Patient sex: M
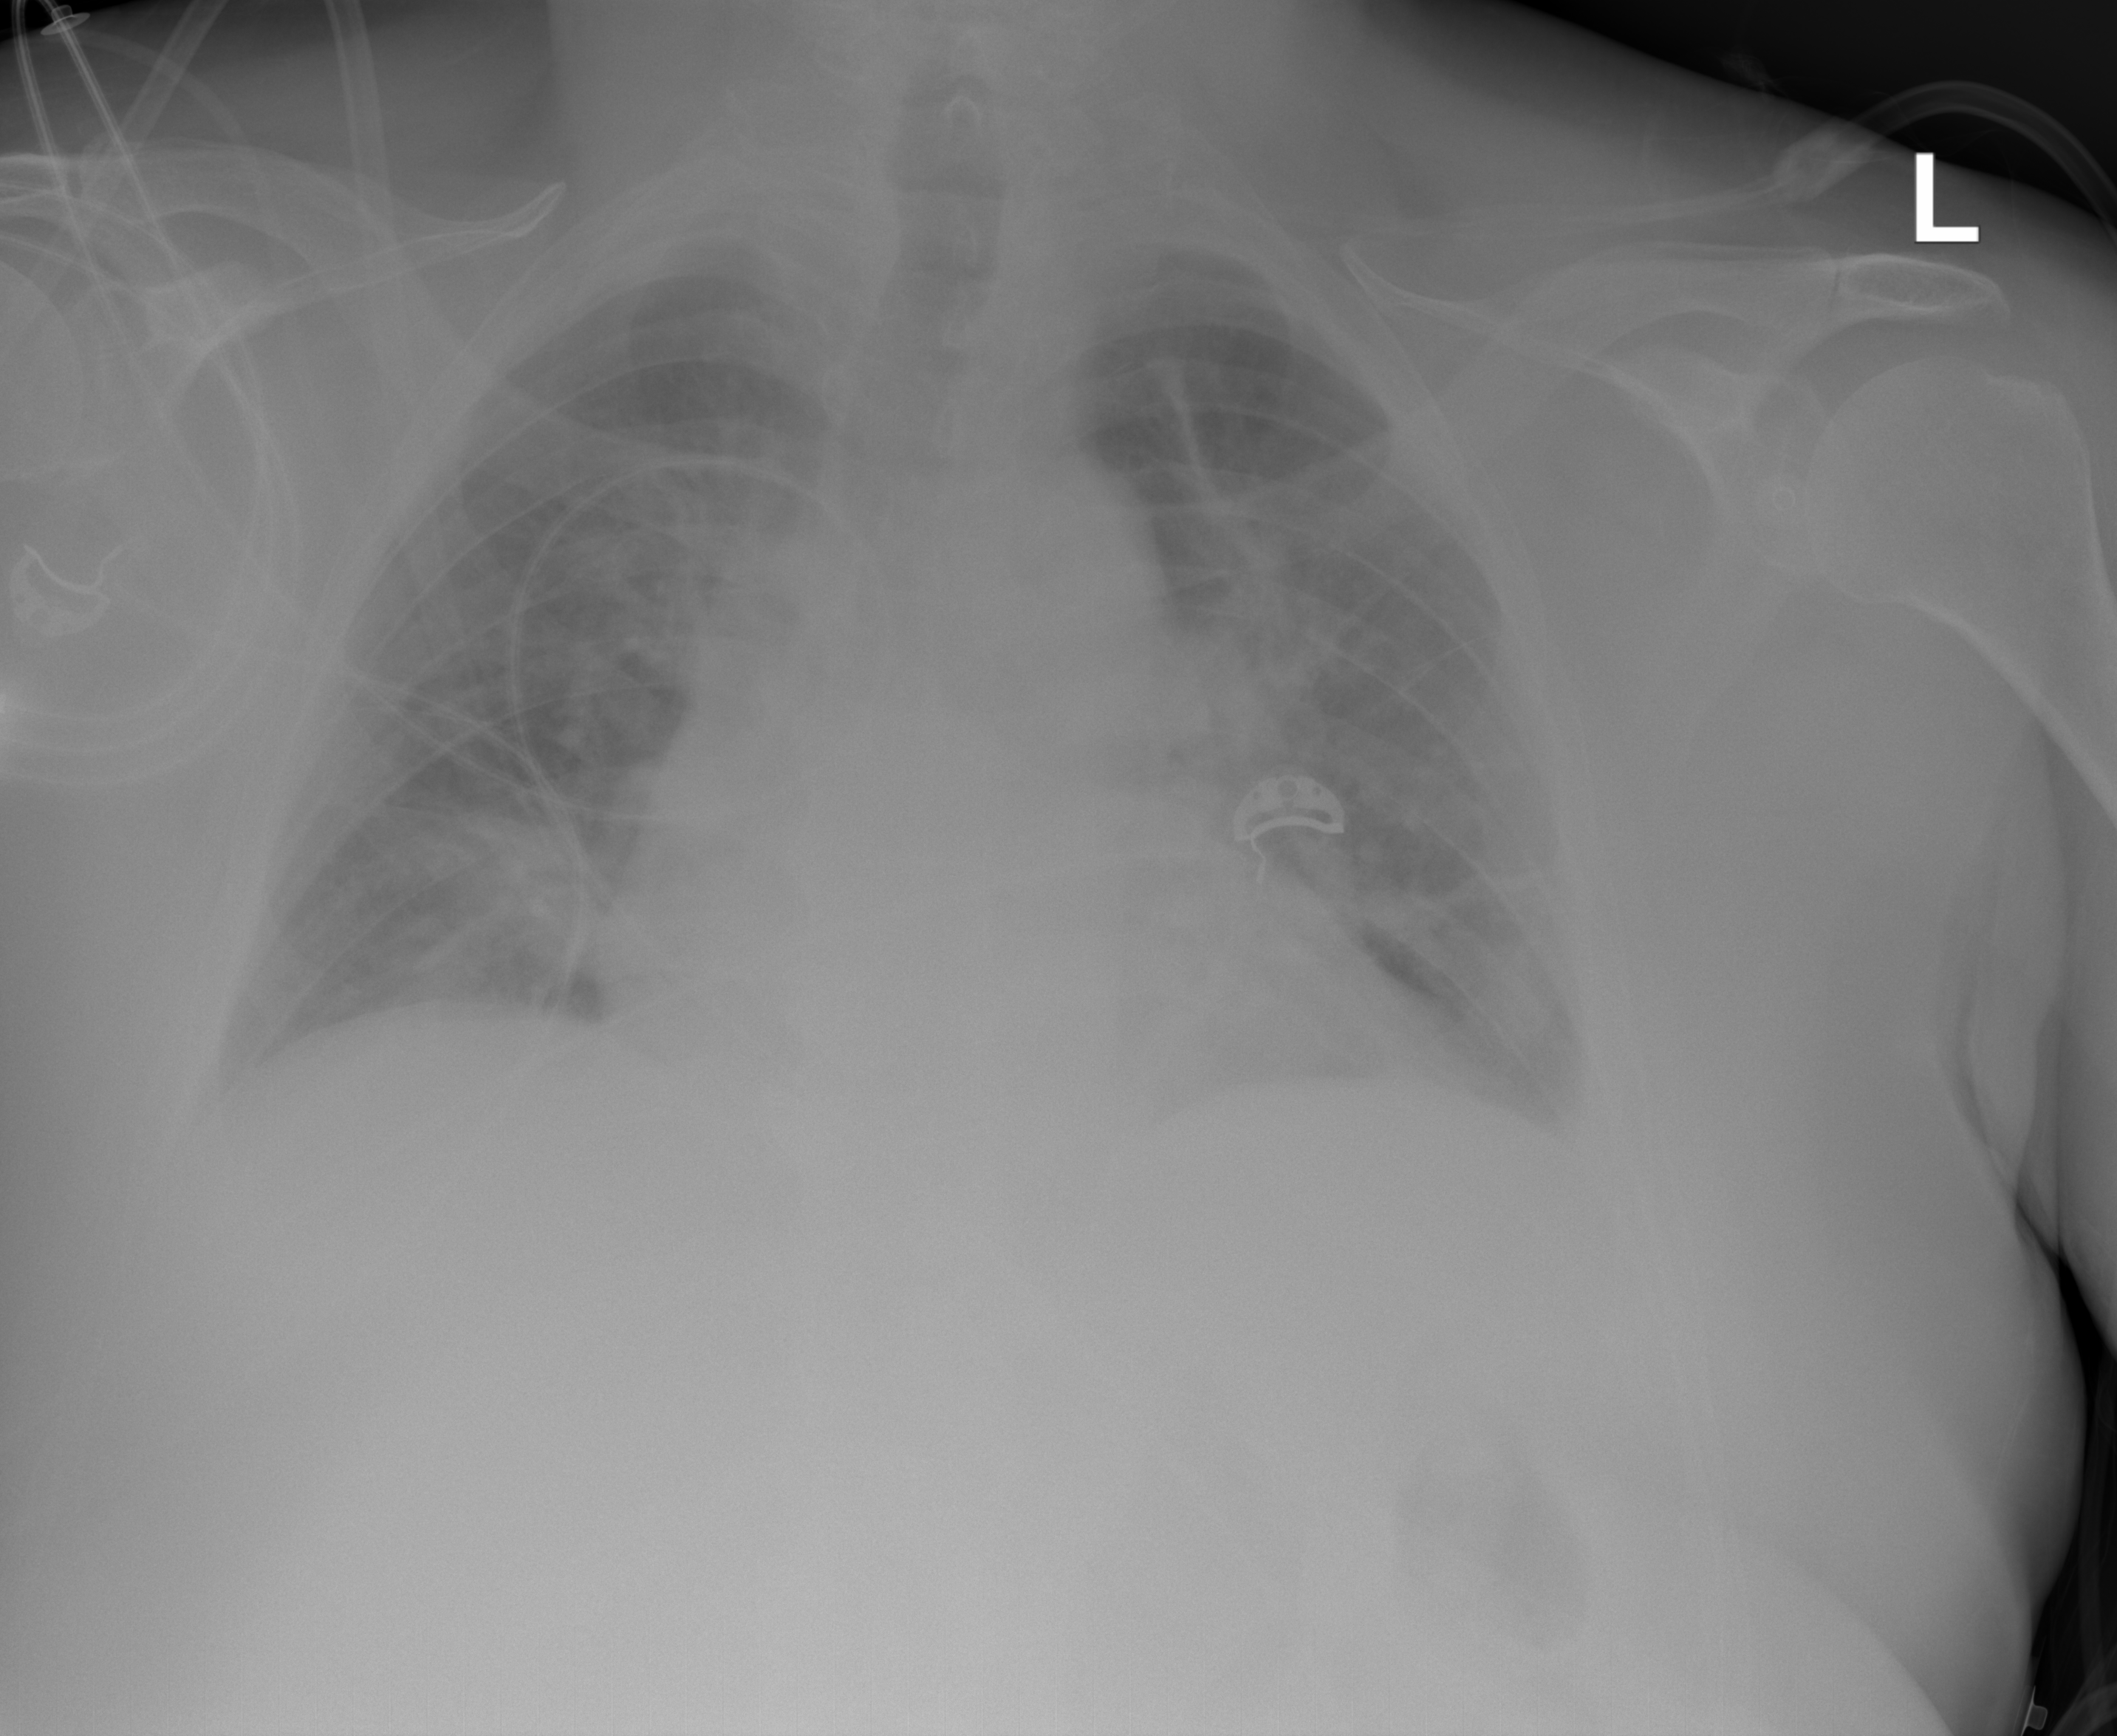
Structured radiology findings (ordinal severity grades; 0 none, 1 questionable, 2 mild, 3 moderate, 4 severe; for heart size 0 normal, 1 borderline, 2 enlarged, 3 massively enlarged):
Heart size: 0
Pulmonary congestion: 0
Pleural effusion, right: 0
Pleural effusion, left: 0
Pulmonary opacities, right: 2
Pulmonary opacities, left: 0
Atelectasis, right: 0
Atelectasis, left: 2